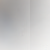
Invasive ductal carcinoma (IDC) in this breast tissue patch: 0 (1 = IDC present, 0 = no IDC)